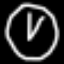
Label: clock